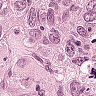
Metastatic tissue present: yes